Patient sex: F
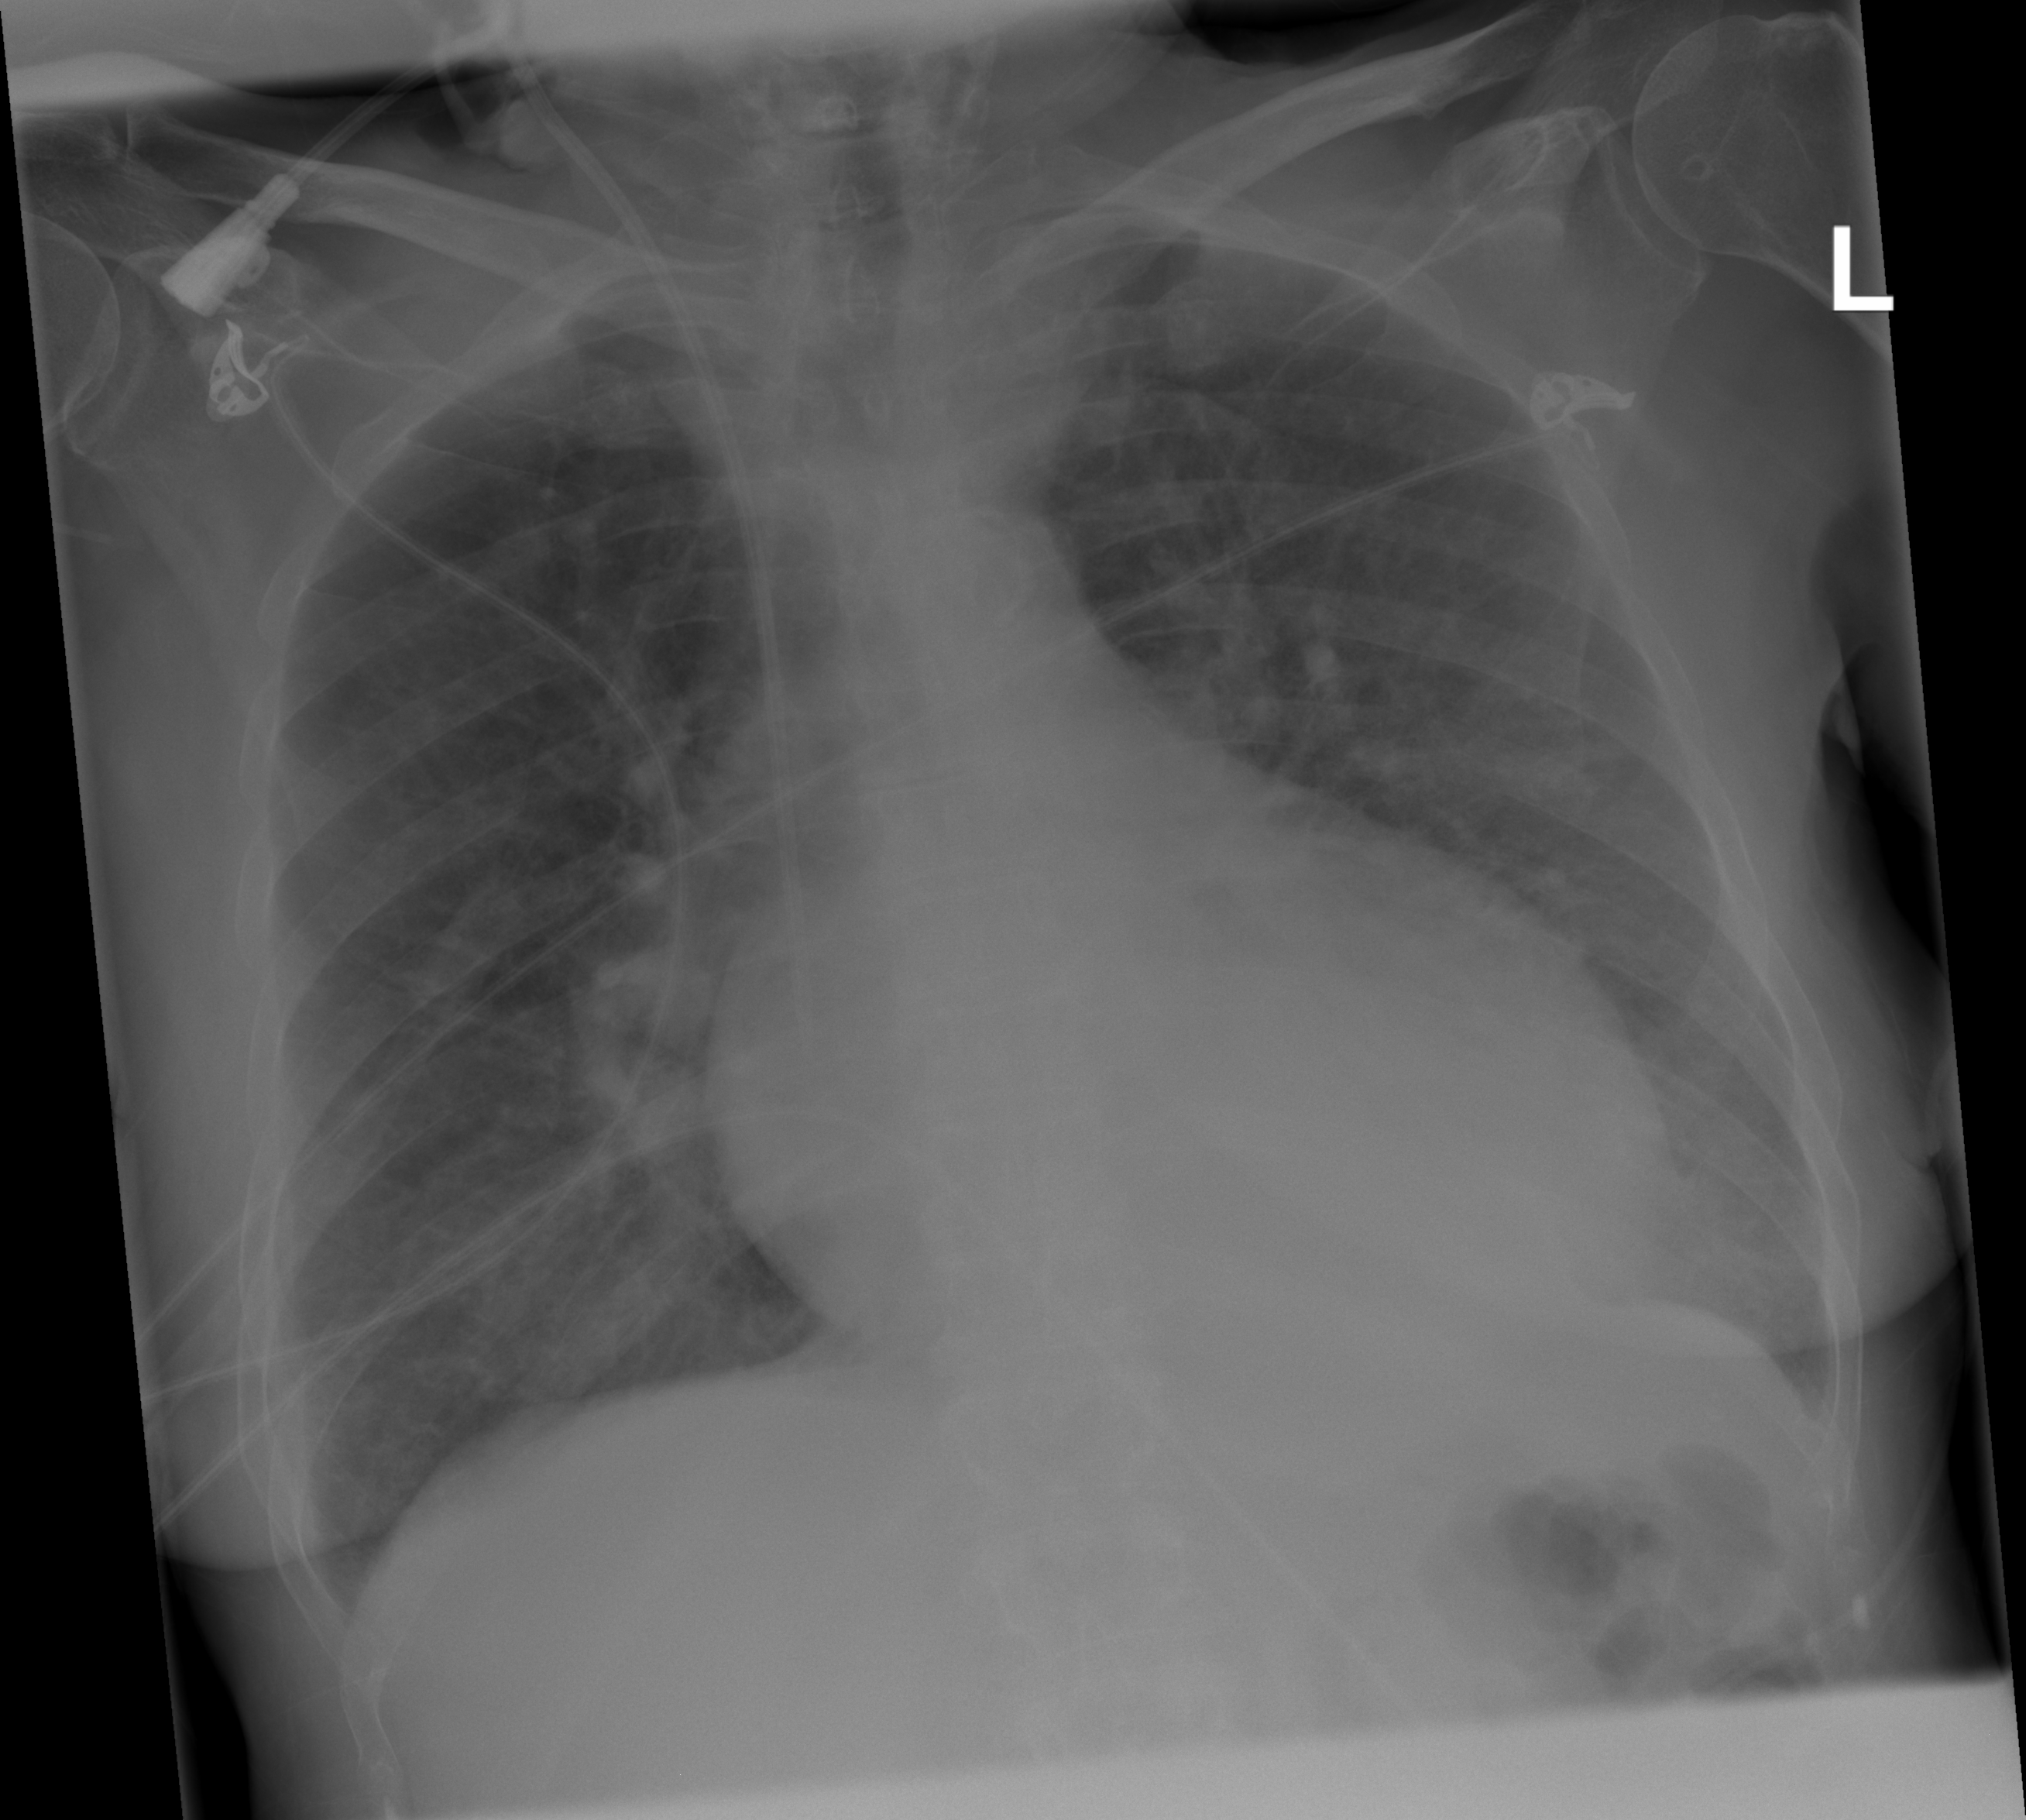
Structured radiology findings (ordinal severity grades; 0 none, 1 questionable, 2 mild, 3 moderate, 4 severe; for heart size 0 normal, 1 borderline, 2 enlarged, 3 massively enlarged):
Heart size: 2
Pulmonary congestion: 2
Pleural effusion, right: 0
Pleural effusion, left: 0
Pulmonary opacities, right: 2
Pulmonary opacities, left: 0
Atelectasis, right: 0
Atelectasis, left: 0